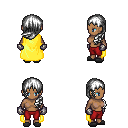
a pixel art fantasy rpg character, female body template, human, dark skin, yellow cape, red pants, white left-swept hairstyle, metal gloves, gray slippers, four views (front, back, left, right), 2x2 character sprite sheet, small pixel art, hard edges, no anti-aliasing